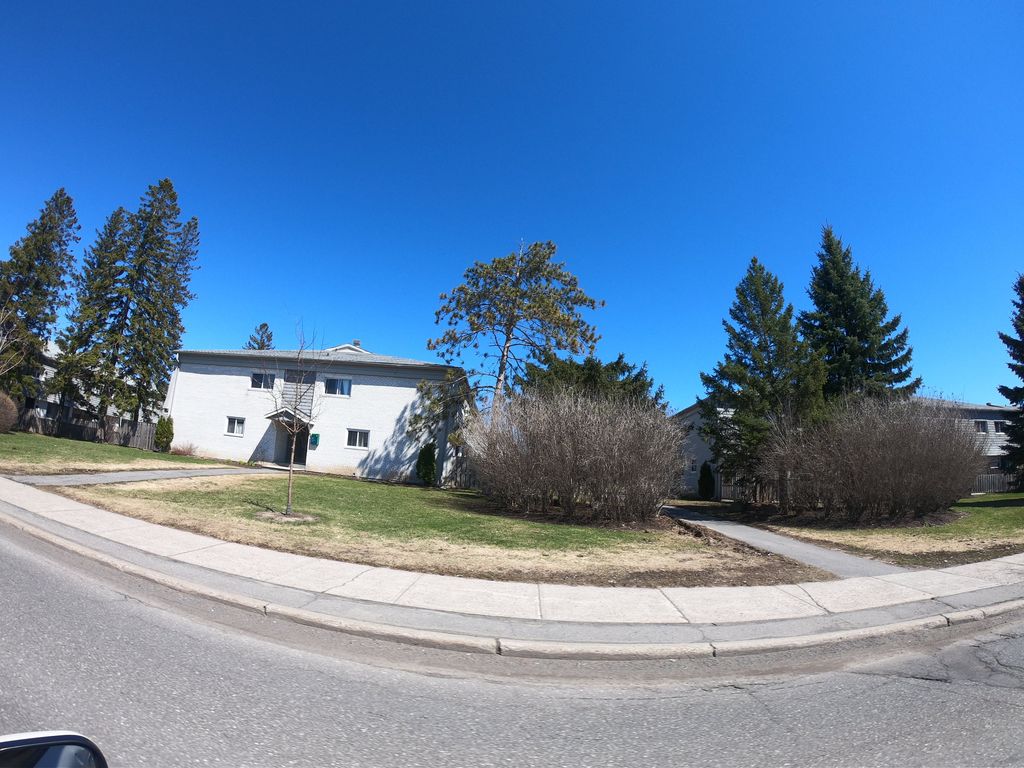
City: ottawa-gatineau